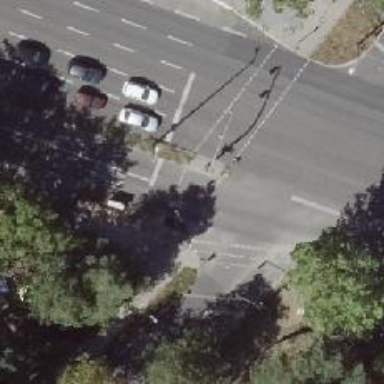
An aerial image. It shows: Crossing with traffic signals.